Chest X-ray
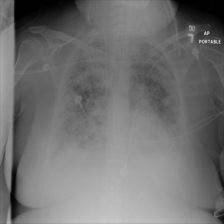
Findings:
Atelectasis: negative
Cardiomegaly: negative
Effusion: negative
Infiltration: positive
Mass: positive
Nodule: negative
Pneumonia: negative
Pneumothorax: negative
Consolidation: positive
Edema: negative
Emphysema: negative
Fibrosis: negative
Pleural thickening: negative
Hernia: negative